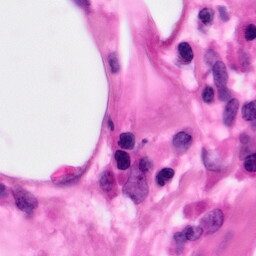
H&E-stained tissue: Pancreatic